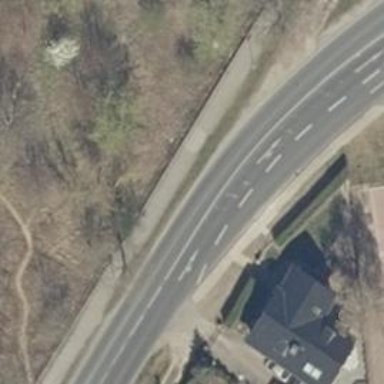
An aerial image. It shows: Sidewalk along the footway.